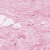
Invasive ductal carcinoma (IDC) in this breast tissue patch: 0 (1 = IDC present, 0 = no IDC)